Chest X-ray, AP view. Patient: 43 years old, sex F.
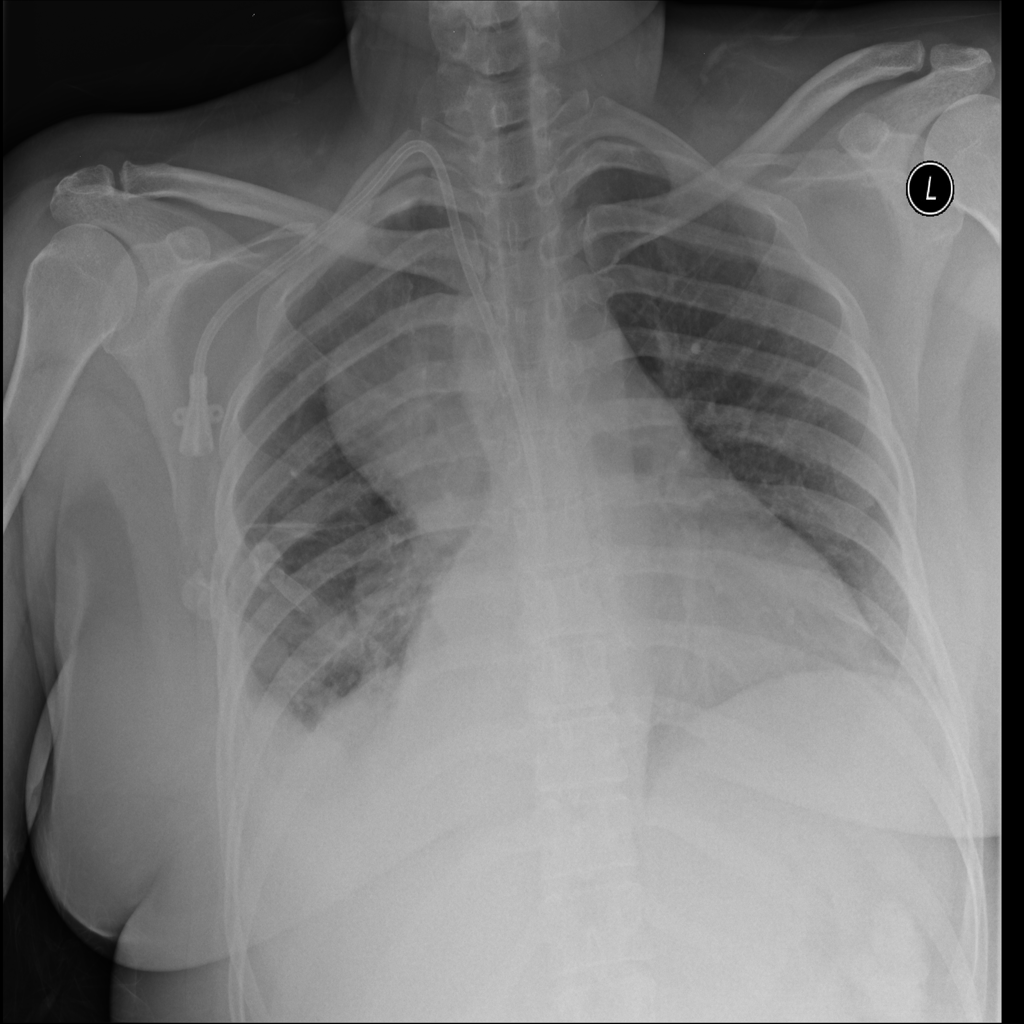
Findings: Mass, Nodule